Interaction volume radius: 5 \u00c5
Interaction volume height: 10 \u00c5
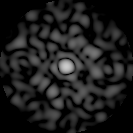
Disorder parameter: 0.8275